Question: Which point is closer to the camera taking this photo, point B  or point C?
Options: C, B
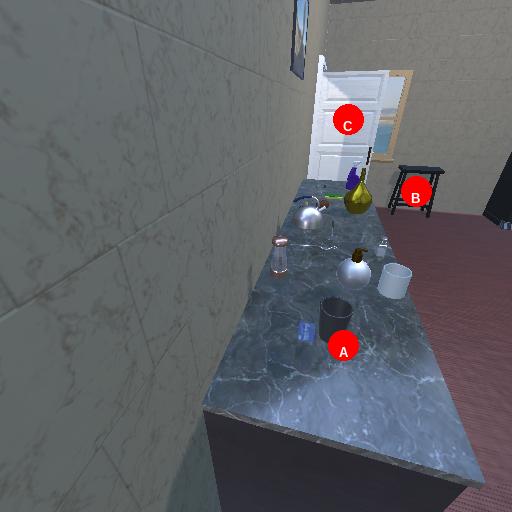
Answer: C